Question: I have php PDO query and I want to insert several 'service_id' 's with just one 'user_id' whith this code :
'''
$user_id = 1 ;
$db = new PDO('mysql:host='.$servername.'; dbname='.$db_name.';charset=utf8' , $db_username, $db_password);
for($r=1;$r <= 10 ;$r++ )
{
$extra_services_item = 'extra_services_item'.$r ;
if(isset($_POST[$extra_services_item]))
{
$service_id = test_input( $_POST[$extra_services_item] ) ;
$ins_new_pro_q= "insert into 'user_services' (user_id,service_id) values ('$user_id','$service_id') ";
$ins_new_pro = $db -> prepare($ins_new_pro_q);
$ins_new_pro -> execute() ;
}
}
'''
But it just inserts the first 'service_id' how can I do this ?

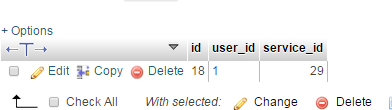
Answer: Firstly, you might want to move your PDO object creation outside of the loop since you can use the same object and it would be less connection requests to the MySQL server.
Secondly, are any of your fields in the table a primary key? If so, which one?